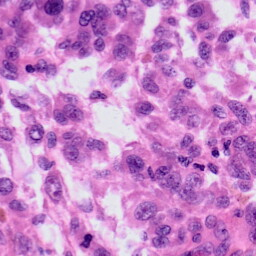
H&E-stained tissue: Skin